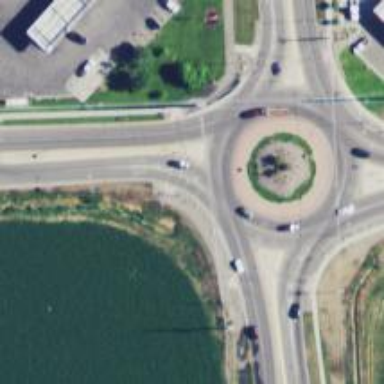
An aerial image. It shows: Primary highway intersecting roundabout.